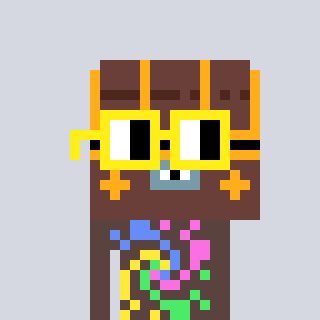
a pixel art character with square yellow glasses, a treasure chest-shaped head and a darkbrown-colored body on a cool background